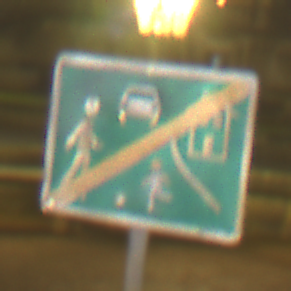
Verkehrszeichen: EndeVerkehrsberuhigterBereich
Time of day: Night
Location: Outdoor (Urban)
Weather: Overcast
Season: NotSpecified
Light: Artificial